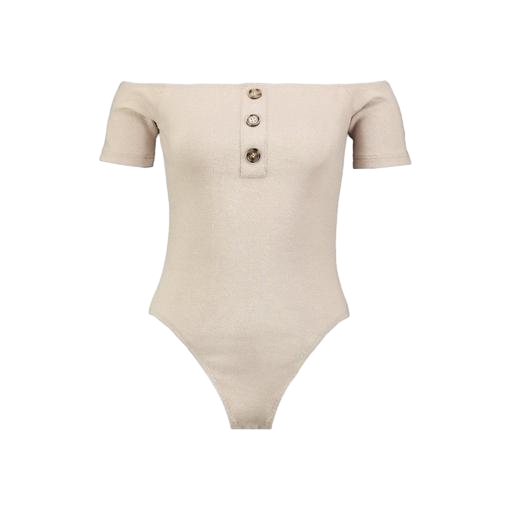
beige shirt, beige colored shirt, beige 3/4 sleeves, white background